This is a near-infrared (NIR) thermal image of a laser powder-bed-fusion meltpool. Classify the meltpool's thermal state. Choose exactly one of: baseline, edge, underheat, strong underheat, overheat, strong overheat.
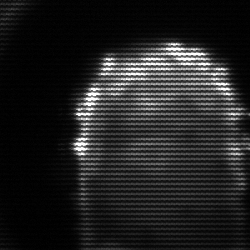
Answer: baseline